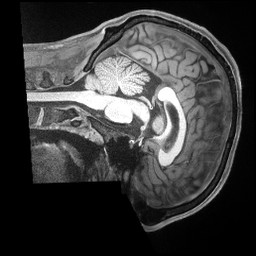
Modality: T1w
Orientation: sagittal
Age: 21
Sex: male
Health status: ill
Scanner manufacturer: siemens
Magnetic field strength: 3 T
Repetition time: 2.5 s
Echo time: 0.00181 s